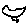
Label: bird